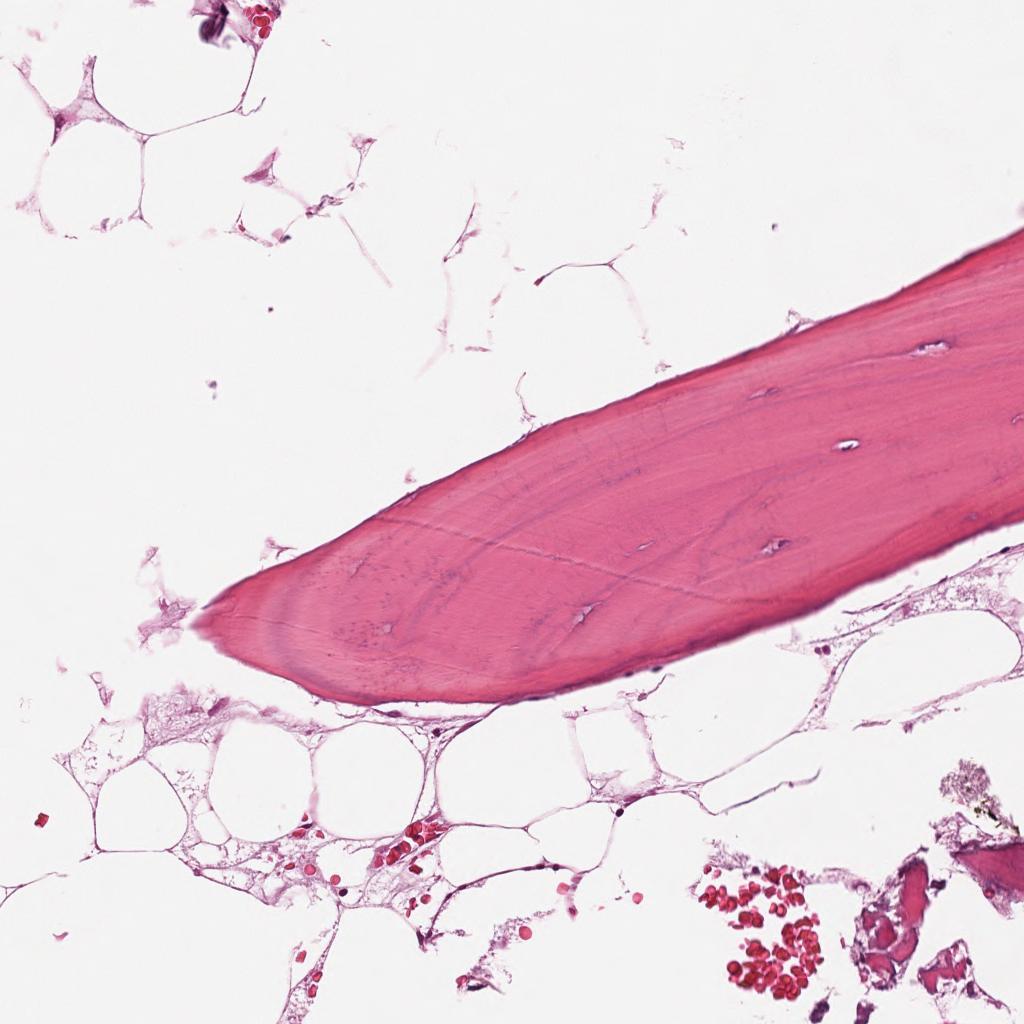
Label: Non-Tumor